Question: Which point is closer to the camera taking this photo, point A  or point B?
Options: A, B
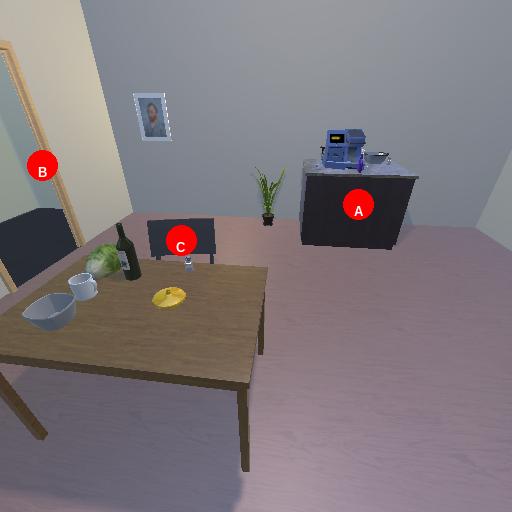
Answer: A